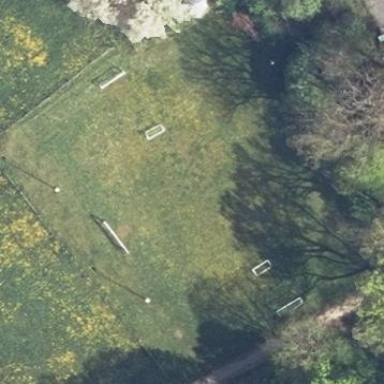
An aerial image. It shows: Soccer pitch designated for leisure and sports activities.